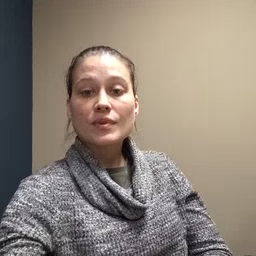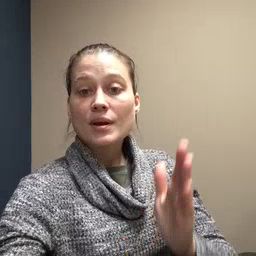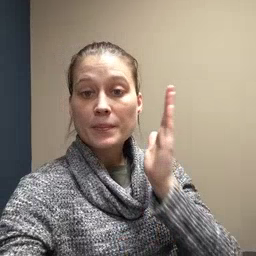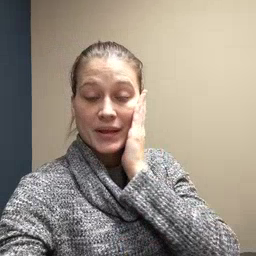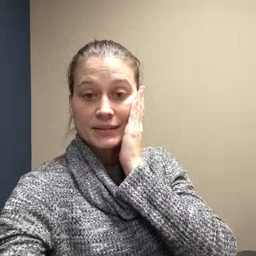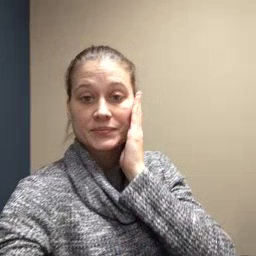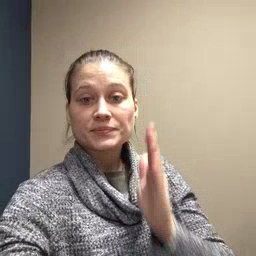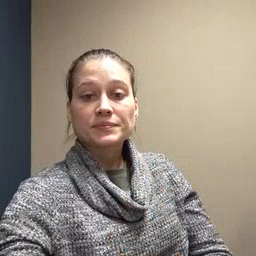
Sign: bed